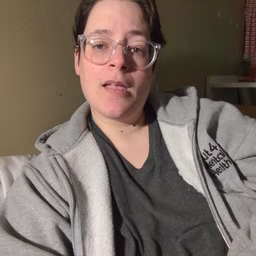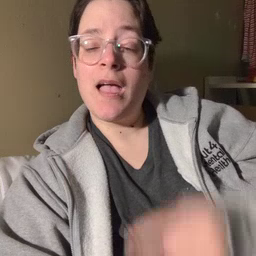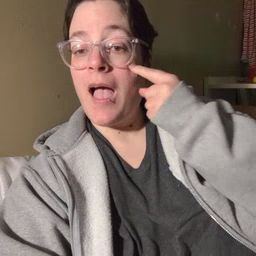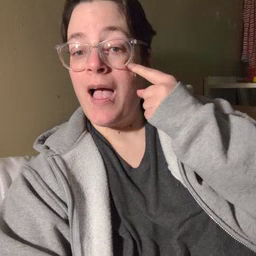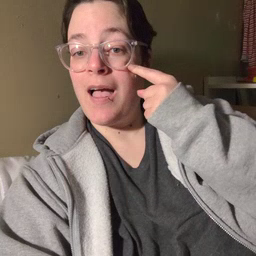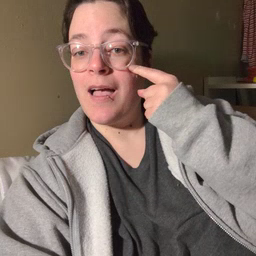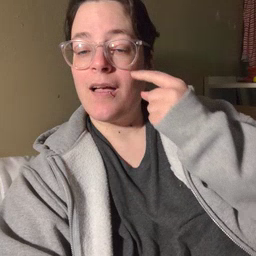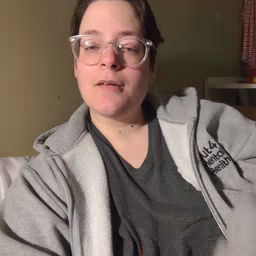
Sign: eye